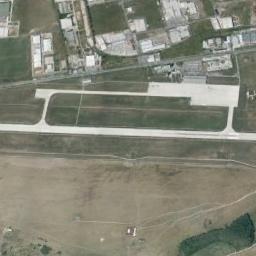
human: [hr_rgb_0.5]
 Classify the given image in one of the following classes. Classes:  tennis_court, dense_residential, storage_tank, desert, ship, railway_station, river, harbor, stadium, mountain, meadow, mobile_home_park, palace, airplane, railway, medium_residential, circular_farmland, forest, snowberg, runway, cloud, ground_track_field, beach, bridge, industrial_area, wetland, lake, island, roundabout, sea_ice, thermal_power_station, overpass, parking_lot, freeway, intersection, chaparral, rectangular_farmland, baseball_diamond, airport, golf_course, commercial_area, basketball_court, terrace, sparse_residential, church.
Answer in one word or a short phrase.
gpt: airport